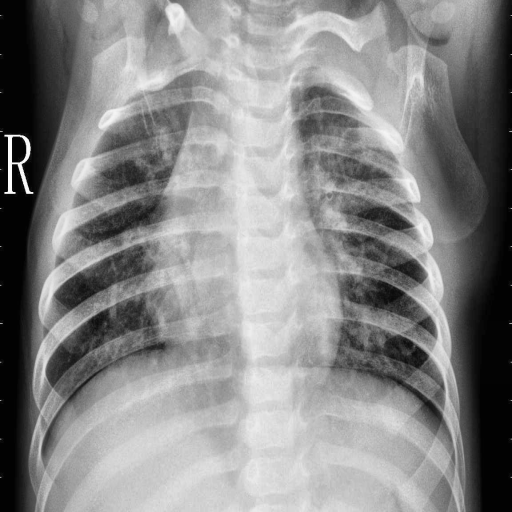
Finding: PNEUMONIA